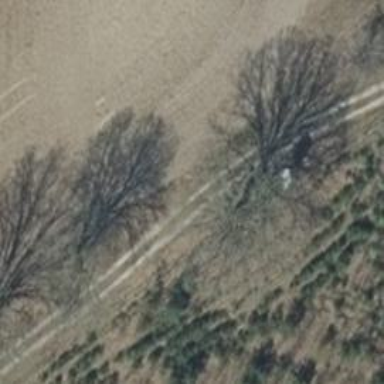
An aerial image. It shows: Deciduous tree with broadleaved leaves.